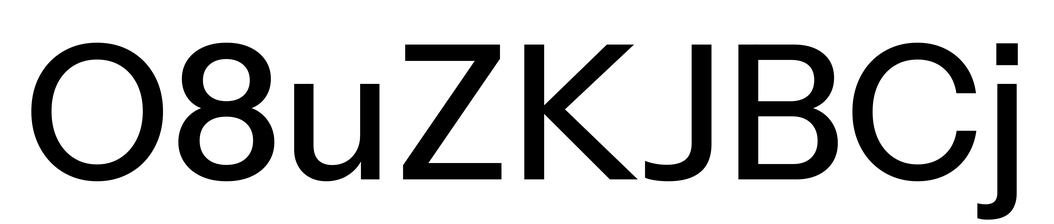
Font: InstrumentSans_Medium